Question:
Hi guys,
Above is a screenshot of my frame how it looks like at the moment. I want that the first label PlatformTest1 starts after the red stripe. The red stripe i painted in myself for clarity.
I used a Borderlayout with 3 Janels, one at the West, North and at the Center. I fill the North and West Panels with Labels which I get from two lists. In the Center-Panel I wanted a grid with size list1.size() * list2.size(). But I just dont get the first label is added at the Position where the red stripe is. I tried adding a blank label, but that doesnt look great.
Here is my code so far:
'''
public DisplayMapping() {
final int x = list1.size();
final int y = list2.size();
setDefaultCloseOperation(JFrame.EXIT_ON_CLOSE);
setBounds(100, 100,600, 500);
contentPane = new JPanel();
contentPane.setBorder(new EmptyBorder(5, 5, 5, 5));
setContentPane(contentPane);
contentPane.setLayout(new BorderLayout(0, 0));
JPanel panelApps = new JPanel();
panelApps.setBorder(new LineBorder(new Color(0, 0, 0), 2));
contentPane.add(panelApps, BorderLayout.WEST);
panelApps.setLayout(new GridLayout(y, 1));
JPanel panelHW = new JPanel();
panelHW.setBorder(new LineBorder(new Color(0, 0, 0), 2));
contentPane.add(panelHW, BorderLayout.NORTH);
panelHW.setLayout(new GridLayout(1,x));
JPanel panelGrid = new JPanel();
contentPane.add(panelGrid, BorderLayout.CENTER);
panelGrid.setLayout(new GridLayout(1, 0, 0, 0));
for(String s : list1)
{
JLabel lbl = new JLabel();
lbl.setText(s);
panelApps.add(lbl);
panelApps.revalidate();
panelApps.repaint();
contentPane.revalidate();
contentPane.repaint();
}
for(String s : XMLParser.HardwareListGUI)
{
JLabel lbl = new JLabel();
lbl.setText(s);
panelHW.add(lbl);
panelHW.revalidate();
panelHW.repaint();
contentPane.revalidate();
contentPane.repaint();
}
'''
I also tried setting the Bounds of the PanelApps a bit more in x-direction, but didnt work out either. I hope somebody can help here with it.
Thanks in advance.
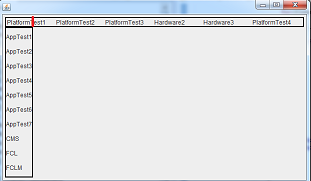
Answer: What you could do is put both your current North panel and your current Center panel together inside a panel that is in the Center. So you would have something like this:
'''
_____________________________________________________
| | Center Panel (also BorderLayout) |
|panelApps | ___________________________________ |
| | | panelHW | |
| | |___________________________________| |
| | | panelGrid | |
'''
That way your apps panel will go to the top of the content pane, and your HW panel will go to the top as well, but will be beside the apps panel.
The "border" of the Center Panel I have put around the HW and Grid panels won't actually show up since the panels will stretch to the edge of the "Center Panel". I have just drawn it like this to show the "hierarchy" of the panels.